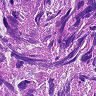
Metastatic tissue present: yes